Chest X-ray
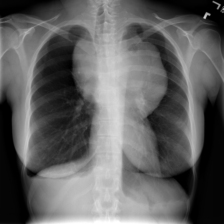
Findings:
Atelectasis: negative
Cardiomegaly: negative
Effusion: positive
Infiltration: negative
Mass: positive
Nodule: negative
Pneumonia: negative
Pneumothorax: negative
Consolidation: negative
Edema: negative
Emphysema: negative
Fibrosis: negative
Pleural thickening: negative
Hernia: negative